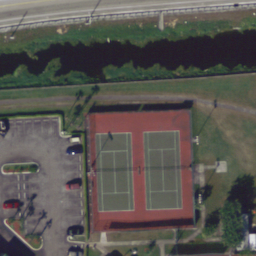
Label: tennis court